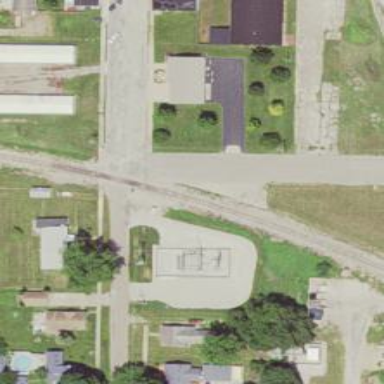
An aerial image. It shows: Railway service station.